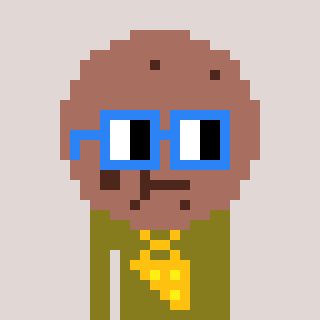
a pixel art character with square blue glasses, a cookie-shaped head and a gunk-colored body on a warm background